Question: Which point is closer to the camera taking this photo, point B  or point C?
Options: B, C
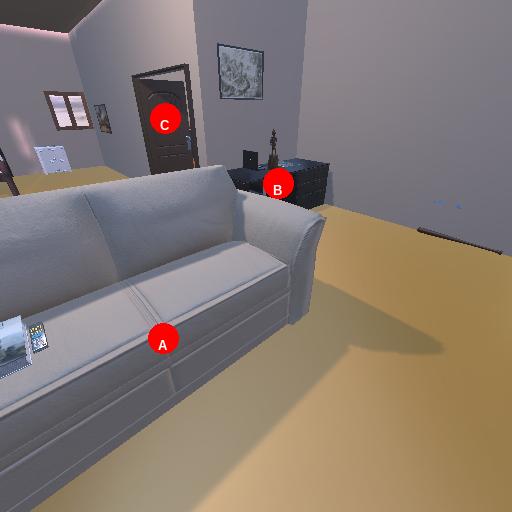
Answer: B